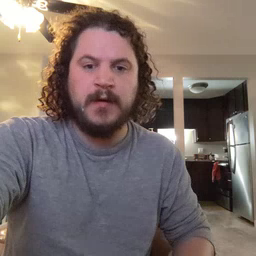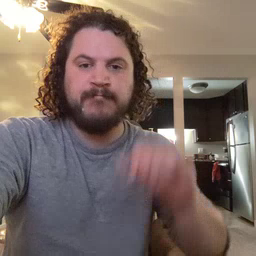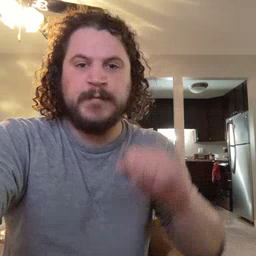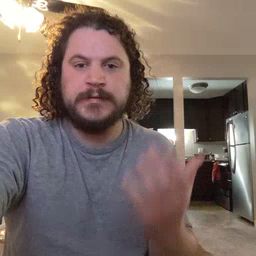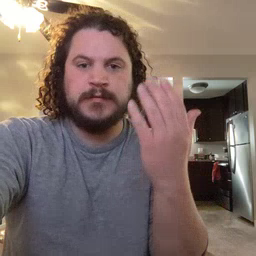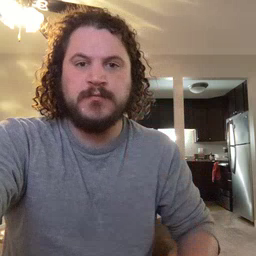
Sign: mitten